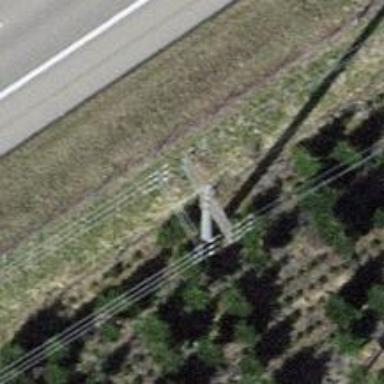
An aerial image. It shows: Three power lines with cables.